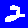
Digit: 2